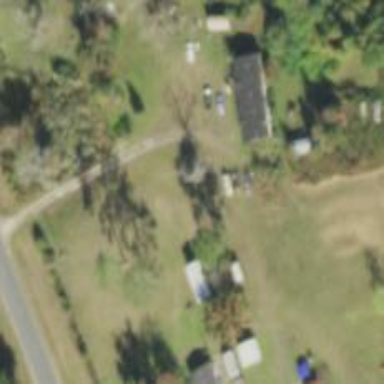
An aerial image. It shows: Driveway leading to service road.